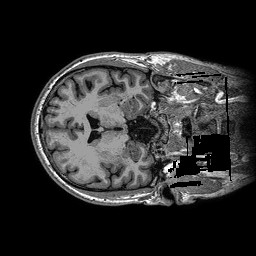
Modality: T1w
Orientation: axial
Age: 32
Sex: male